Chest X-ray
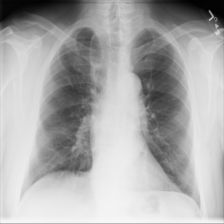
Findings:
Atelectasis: negative
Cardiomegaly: negative
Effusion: negative
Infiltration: negative
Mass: negative
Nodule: negative
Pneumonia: negative
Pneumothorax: negative
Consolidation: negative
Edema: negative
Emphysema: negative
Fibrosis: negative
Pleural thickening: negative
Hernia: negative